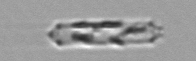
Label: Cerataulina_pelagica